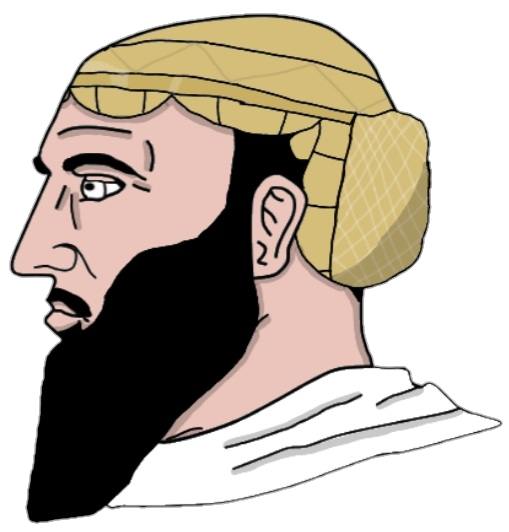
Label: 4_Yes_Chad